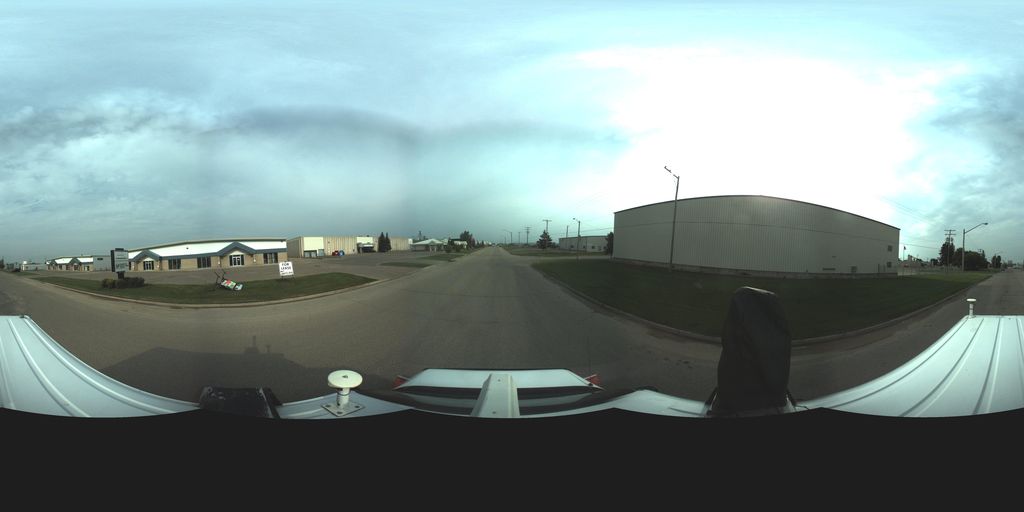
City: saskatoon